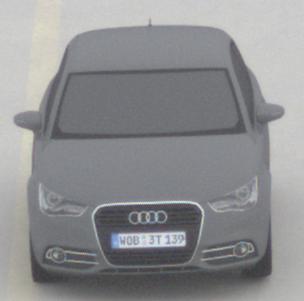
Make: Audi
Model: A1 Sportback 1.2 TFSI
Detailed model: A1 (8X) Sportback
Model produced from: 2012/03
Model produced until: 2014/11
Doors: 5
Color: gray
Road condition: dry road
Daytime: morning or afternoon
Contrast: low contrast